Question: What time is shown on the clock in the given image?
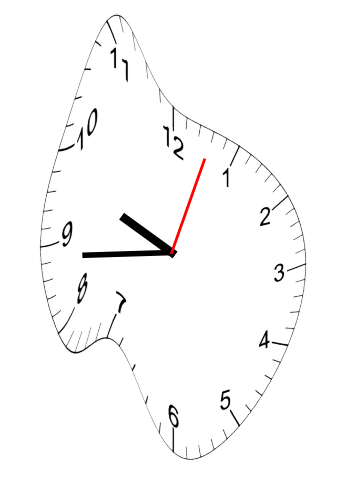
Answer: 09:44:03